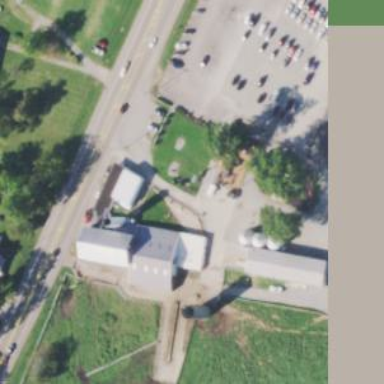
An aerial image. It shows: Farm auxiliary building.